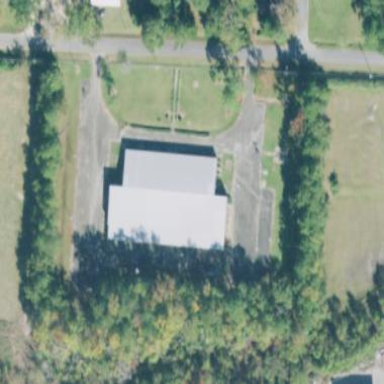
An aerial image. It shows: School building.